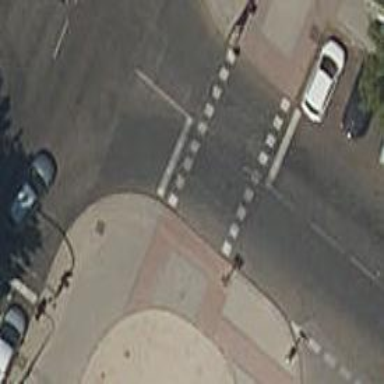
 there are traffic signals and zebra crossing."